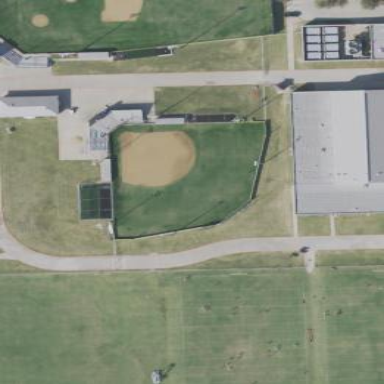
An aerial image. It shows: Baseball pitch for leisure land.